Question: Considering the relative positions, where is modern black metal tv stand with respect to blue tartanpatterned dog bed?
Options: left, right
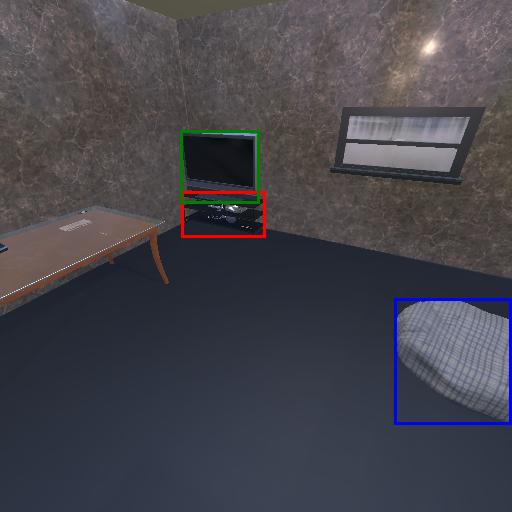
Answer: left